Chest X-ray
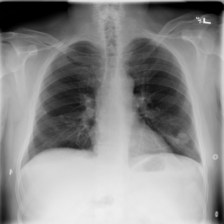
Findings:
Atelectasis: negative
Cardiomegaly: negative
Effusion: negative
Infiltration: negative
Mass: negative
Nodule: negative
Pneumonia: negative
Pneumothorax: negative
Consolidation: negative
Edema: negative
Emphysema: negative
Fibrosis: negative
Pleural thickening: negative
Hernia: negative